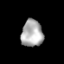
Tissue: lung
Cell type: Epithelial cells
Senescence score: 0.2115
Nuclear area (px): 570
Mean DAPI intensity: 173.388